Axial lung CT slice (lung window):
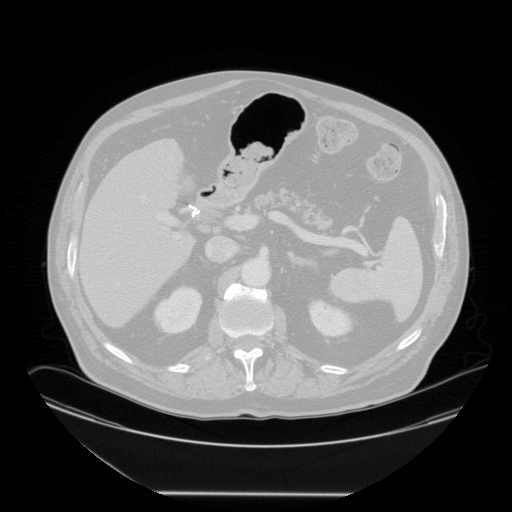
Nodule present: no